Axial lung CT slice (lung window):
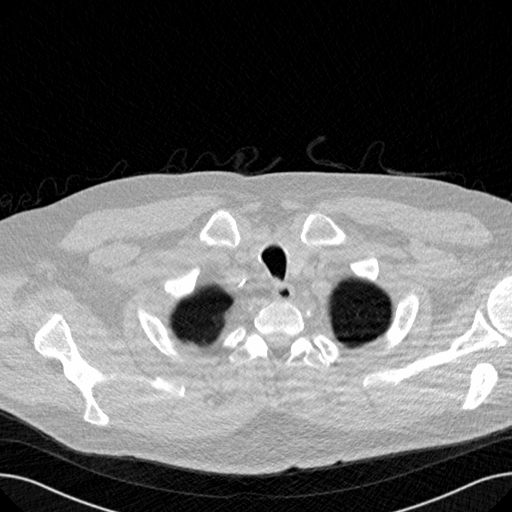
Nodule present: no